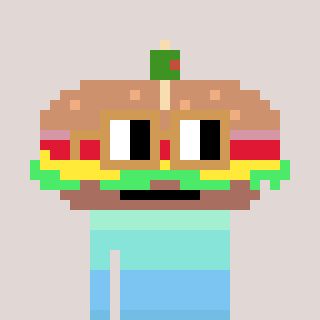
a pixel art character with square brown glasses, a sandwich-shaped head and a magenta-colored body on a warm background